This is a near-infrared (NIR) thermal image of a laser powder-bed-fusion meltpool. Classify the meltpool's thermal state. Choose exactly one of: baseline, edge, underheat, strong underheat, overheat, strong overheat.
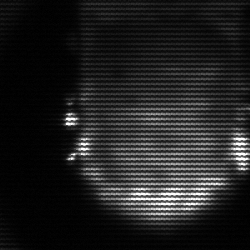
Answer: baseline